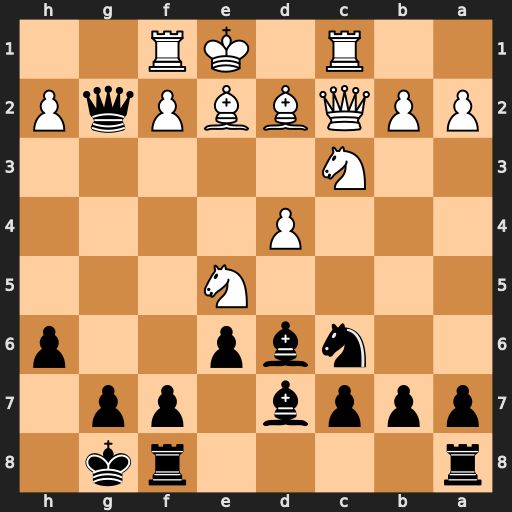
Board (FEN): r4rk1/pppb1pp1/2nbp2p/4N3/3P4/2N5/PPQBBPqP/2R1KR2
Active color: b
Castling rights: -
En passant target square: -
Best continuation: Nxd4 Qe4 Qxe4 Nxe4 Bxe5